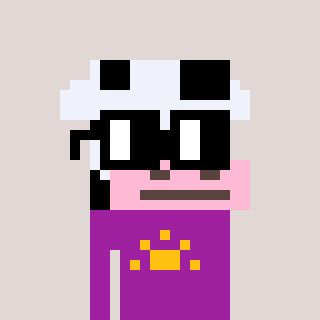
a pixel art character with square black glasses, a cow-shaped head and a magenta-colored body on a warm background